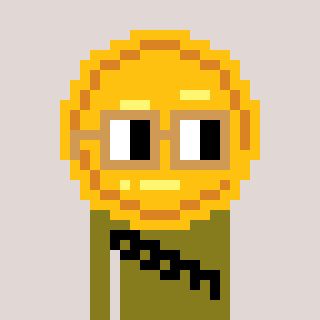
a pixel art character with square brown glasses, a medal-shaped head and a gunk-colored body on a warm background